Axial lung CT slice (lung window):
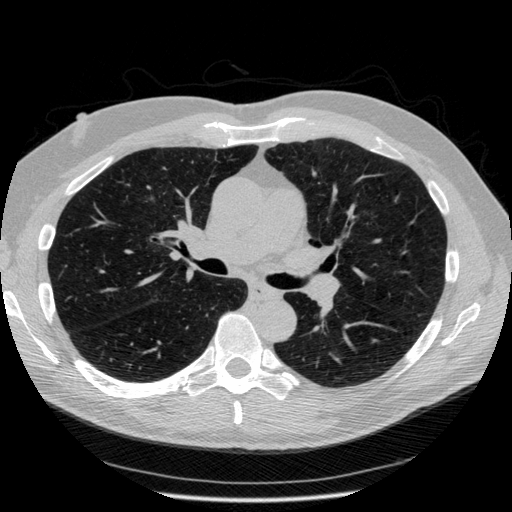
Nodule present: no